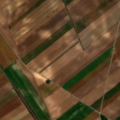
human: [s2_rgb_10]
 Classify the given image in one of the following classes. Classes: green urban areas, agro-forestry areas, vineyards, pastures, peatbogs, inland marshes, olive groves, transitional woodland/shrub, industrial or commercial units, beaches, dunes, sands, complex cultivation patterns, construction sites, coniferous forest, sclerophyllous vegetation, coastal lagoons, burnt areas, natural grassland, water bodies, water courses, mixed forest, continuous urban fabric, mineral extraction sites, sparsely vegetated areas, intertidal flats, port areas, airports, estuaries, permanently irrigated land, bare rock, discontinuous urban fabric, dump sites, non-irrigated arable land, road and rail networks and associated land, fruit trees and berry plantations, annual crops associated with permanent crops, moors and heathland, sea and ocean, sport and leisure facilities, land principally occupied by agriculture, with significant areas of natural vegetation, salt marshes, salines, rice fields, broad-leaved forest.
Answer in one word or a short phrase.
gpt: non-irrigated arable land